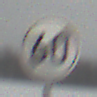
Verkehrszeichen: EndeGeschwindigkeit60
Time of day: MorningAfternoon
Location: Outdoor (Nature)
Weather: Overcast
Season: Winter
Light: Natural